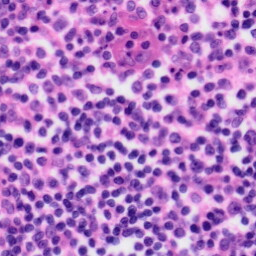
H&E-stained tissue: Tonsil